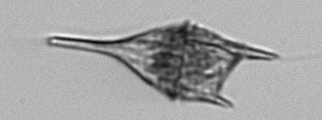
Label: Tripos_lineatus